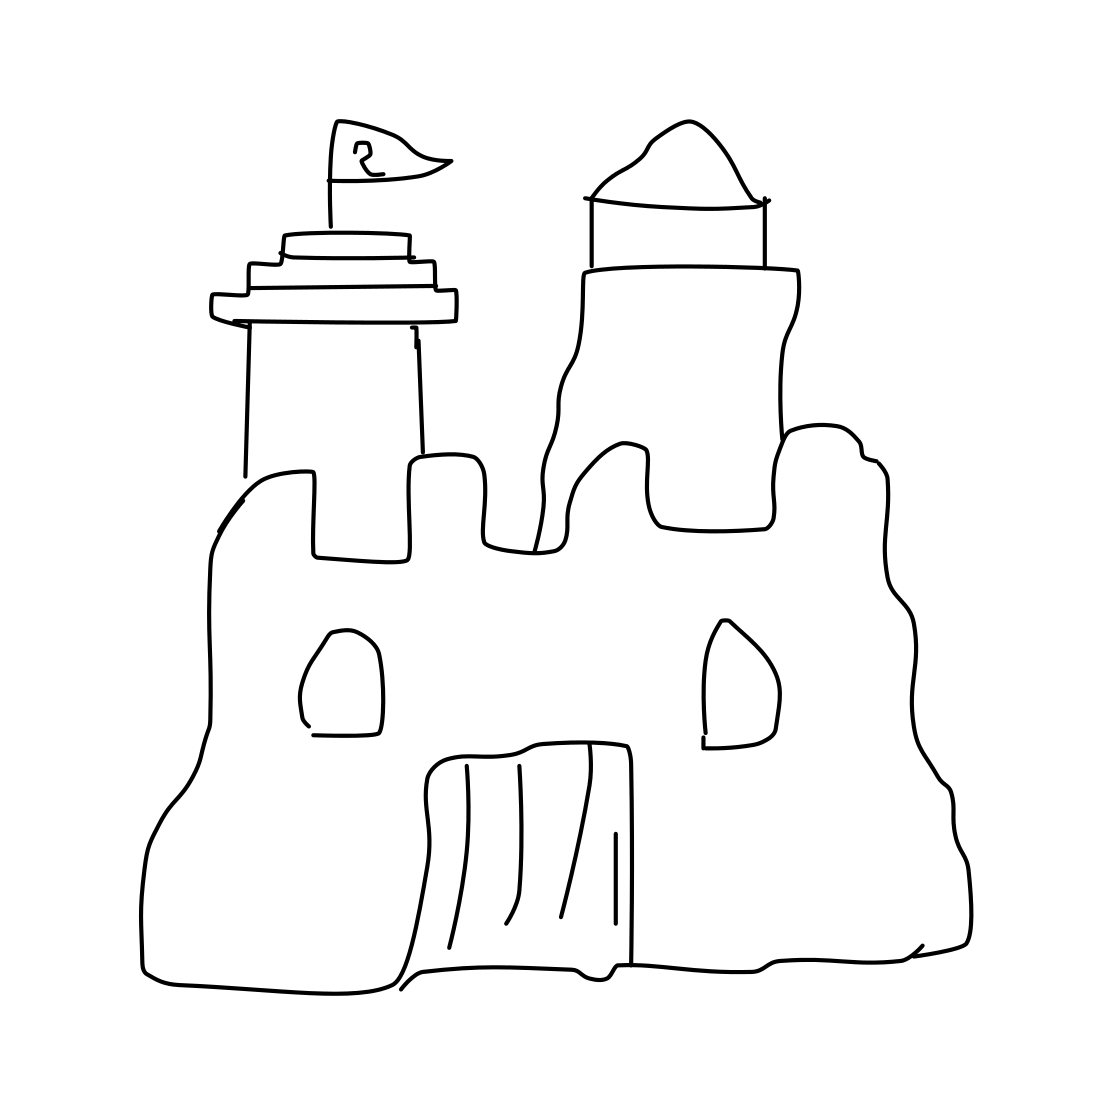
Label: castle